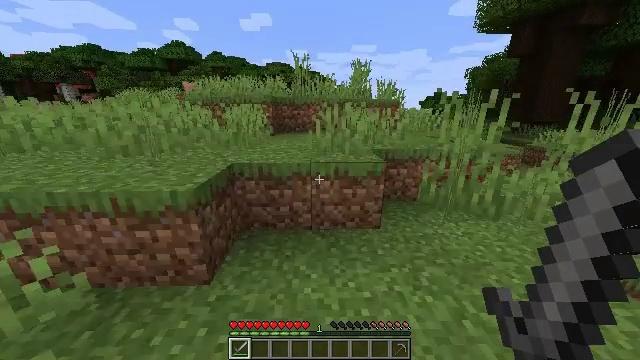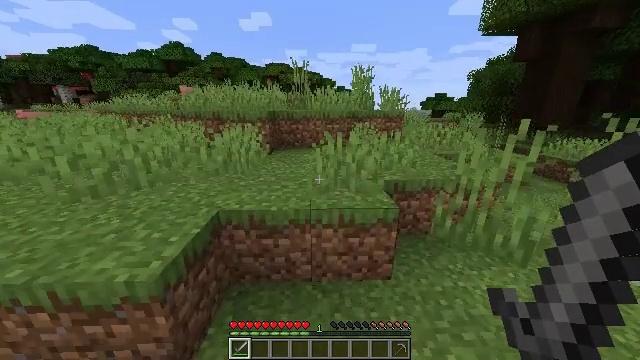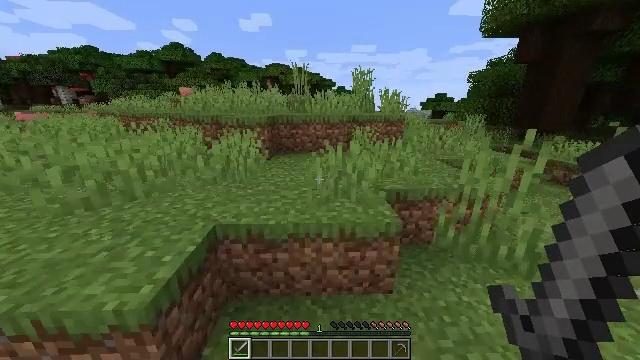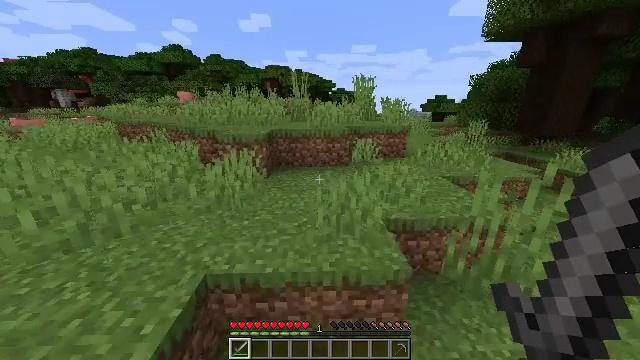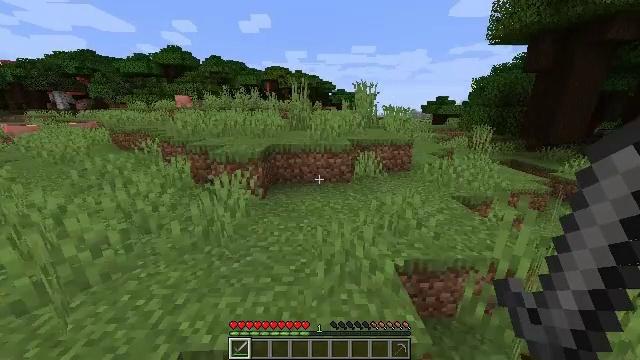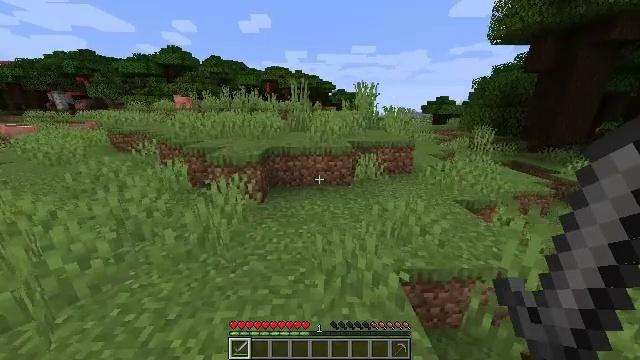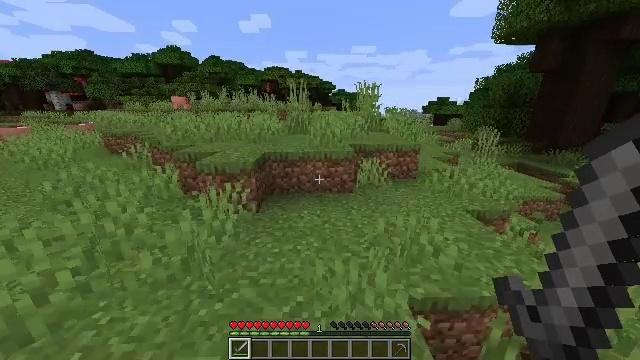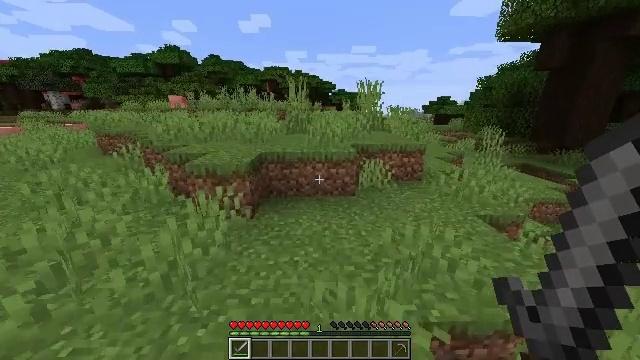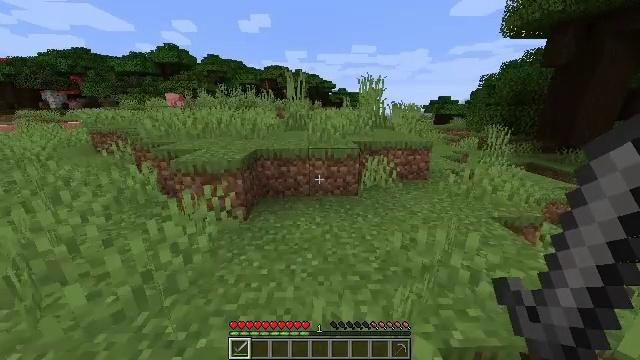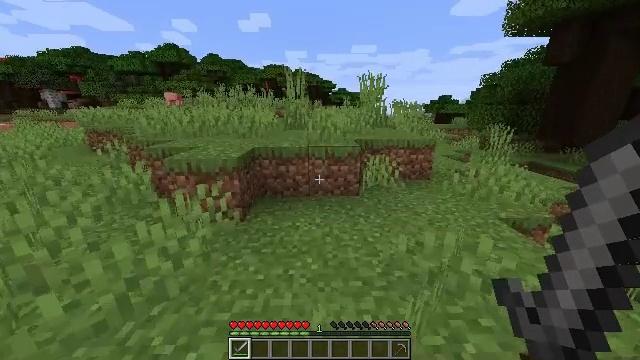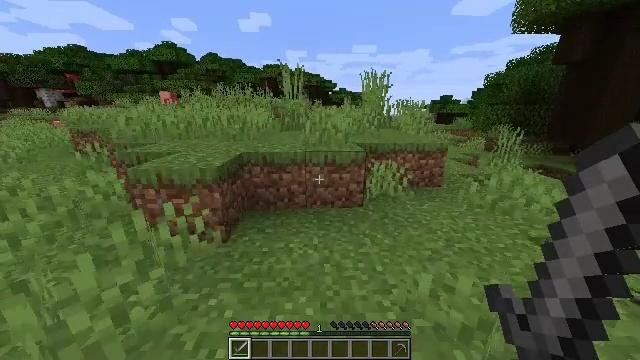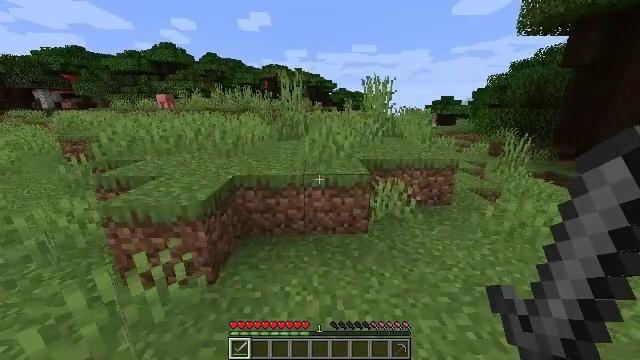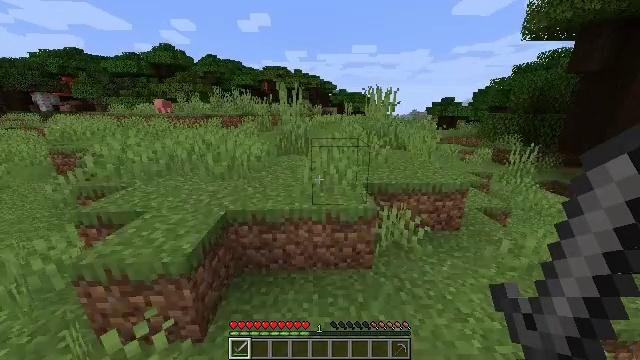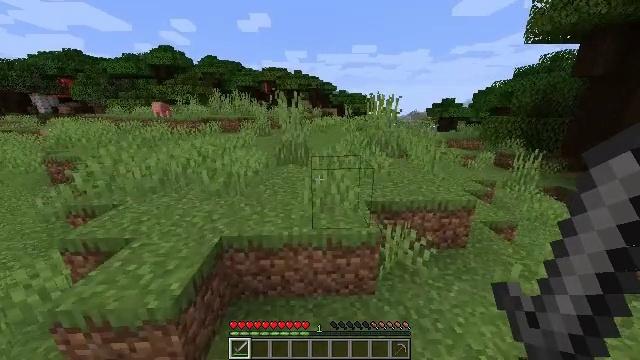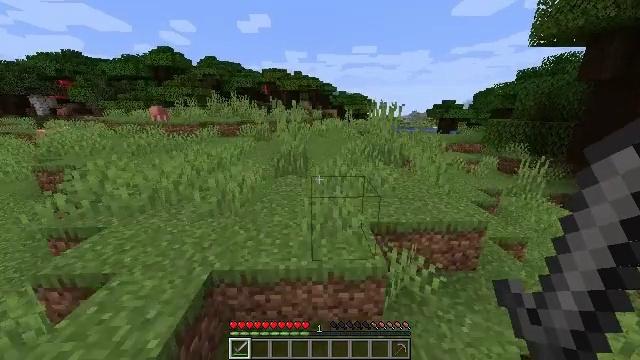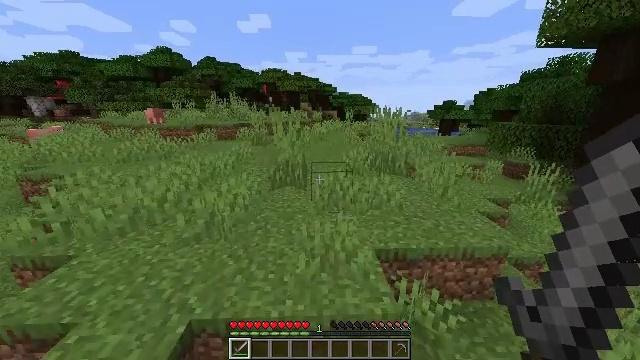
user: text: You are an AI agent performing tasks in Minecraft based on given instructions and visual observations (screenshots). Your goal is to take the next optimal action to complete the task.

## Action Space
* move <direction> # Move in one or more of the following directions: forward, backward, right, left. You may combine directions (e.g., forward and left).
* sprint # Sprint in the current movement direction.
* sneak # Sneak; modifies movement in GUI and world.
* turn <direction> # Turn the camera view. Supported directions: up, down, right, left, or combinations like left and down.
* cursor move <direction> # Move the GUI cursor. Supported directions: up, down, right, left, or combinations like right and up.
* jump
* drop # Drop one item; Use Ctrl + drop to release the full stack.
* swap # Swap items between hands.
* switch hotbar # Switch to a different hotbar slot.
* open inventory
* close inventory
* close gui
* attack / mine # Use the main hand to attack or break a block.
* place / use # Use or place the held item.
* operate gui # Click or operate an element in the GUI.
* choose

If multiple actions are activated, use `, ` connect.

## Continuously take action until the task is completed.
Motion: motion action
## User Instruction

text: Smelt a cooked cod.
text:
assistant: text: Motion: move forward, jump
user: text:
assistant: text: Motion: move forward, jump
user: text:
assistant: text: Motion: move forward, jump
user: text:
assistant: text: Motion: move forward, jump
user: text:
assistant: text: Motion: move forward, jump
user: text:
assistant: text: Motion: move forward, jump
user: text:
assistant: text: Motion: move forward, jump
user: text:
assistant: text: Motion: move forward, jump
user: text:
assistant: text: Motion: move forward, jump
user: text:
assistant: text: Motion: move forward, jump
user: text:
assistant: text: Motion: move forward, jump
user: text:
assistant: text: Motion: move forward, jump
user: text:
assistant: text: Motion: move forward, jump
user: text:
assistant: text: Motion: move forward, jump
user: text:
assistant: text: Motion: move forward, jump
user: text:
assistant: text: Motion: move forward, jump
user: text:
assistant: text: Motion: move forward, jump
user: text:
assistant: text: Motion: move forward, jump
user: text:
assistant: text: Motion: move forward, jump
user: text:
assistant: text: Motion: move forward, jump
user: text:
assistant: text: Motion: move forward, jump
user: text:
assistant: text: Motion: move forward, jump
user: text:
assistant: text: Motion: move forward, jump
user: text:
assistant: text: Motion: move forward, jump
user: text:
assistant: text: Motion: move forward, jump
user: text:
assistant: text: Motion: move forward, jump
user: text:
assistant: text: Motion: move forward, jump
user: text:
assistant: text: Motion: move forward, jump
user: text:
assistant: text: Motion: move forward, jump
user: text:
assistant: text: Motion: move forward, jump